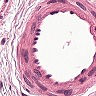
Metastatic tissue present: no